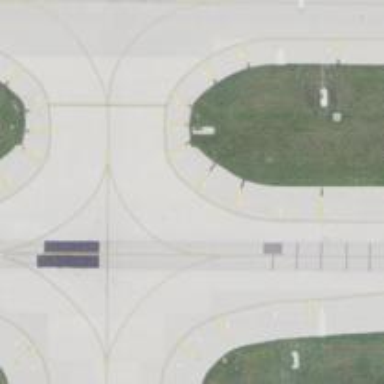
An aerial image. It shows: Image of taxiway at airport.